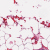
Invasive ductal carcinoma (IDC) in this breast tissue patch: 0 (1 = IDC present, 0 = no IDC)